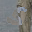
Label: 5